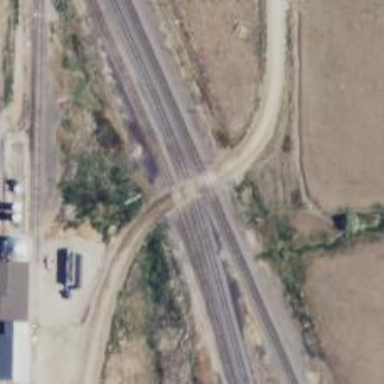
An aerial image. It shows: Railway level crossing.